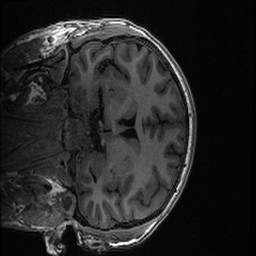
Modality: T1w
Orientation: coronal